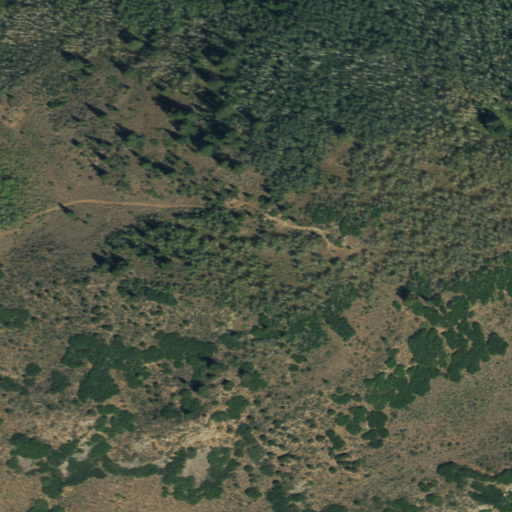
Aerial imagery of mountain in Colorado named North Hardscrabble Mountain containing shrub, deciduous forest, and evergreen forest